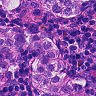
Metastatic tissue present: yes